Aerial crown-view tile of a tropical tree (Barro Colorado Island, Panama), acquired 20250616:
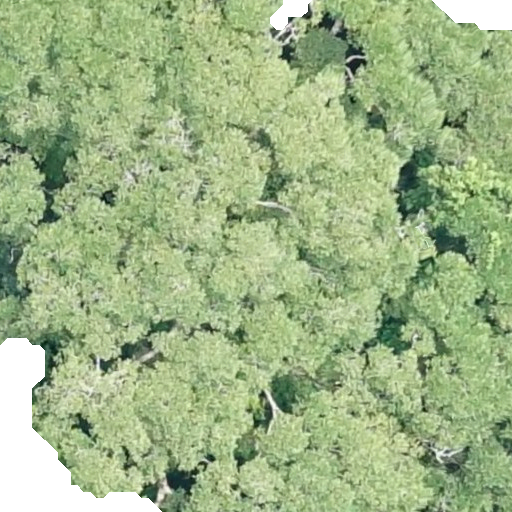
Species: Ficus insipida
GBIF accepted scientific name: Ficus insipida
Crown area: 476.739 m²